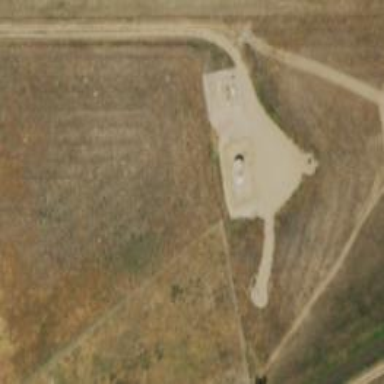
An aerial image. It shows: Storage tank with man-made structure.